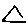
Label: triangle